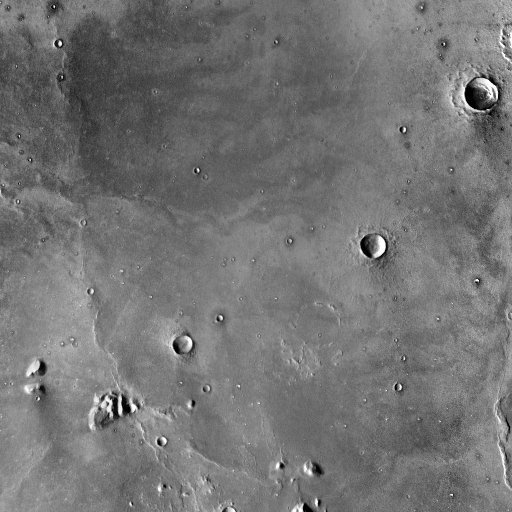
Crater classes present: Background, Other, Layered, Buried